Question: I modified standard example "Hello World":
'''
CCSprite *sprite = [CCSprite spriteWithFile:@"Untitled-1.png"];
CGSize winSize = [CCDirector sharedDirector].winSize;
sprite.position = ccp(winSize.width / 2, winSize.height / 2);
[label setBlendFunc:(ccBlendFunc){GL_ZERO, GL_SRC_ALPHA}];
[label setColor:ccBLACK];
[sprite addChild:label];
[self addChild:sprite];
'''
I got:
<URL>

How to delete/cut a background around "Hello World" label?
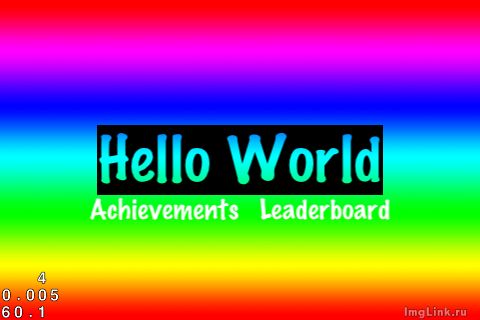
Answer: my current solution is to init CCLabelTTF something like this:
'''
CCLabelTTF *label = [CCLabelTTF labelWithString:@"Hello World" fontName:@"Marker Felt" fontSize:64 dimensions:size hAlignment:kCCTextAlignmentCenter vAlignment:kCCVerticalTextAlignmentCenter];
'''
where size is [CCDirector sharedDirector].winSize for my examle.
any other suggestions are welcome